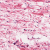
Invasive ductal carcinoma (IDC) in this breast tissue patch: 0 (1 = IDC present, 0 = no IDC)